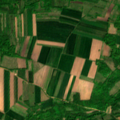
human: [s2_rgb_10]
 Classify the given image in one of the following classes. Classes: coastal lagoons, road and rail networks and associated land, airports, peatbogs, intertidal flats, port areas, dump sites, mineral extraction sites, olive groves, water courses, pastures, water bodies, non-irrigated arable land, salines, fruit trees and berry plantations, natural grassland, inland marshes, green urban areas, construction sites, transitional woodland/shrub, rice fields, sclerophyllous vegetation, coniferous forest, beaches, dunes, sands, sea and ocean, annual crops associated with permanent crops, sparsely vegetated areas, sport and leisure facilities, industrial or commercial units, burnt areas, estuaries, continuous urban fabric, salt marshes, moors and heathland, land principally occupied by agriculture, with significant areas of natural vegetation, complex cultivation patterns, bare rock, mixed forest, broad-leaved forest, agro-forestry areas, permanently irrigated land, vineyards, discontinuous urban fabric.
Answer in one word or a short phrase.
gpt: non-irrigated arable land, pastures, complex cultivation patterns, land principally occupied by agriculture, with significant areas of natural vegetation, broad-leaved forest, transitional woodland/shrub